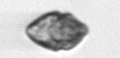
Label: Kryptoperidinium_triquetrum